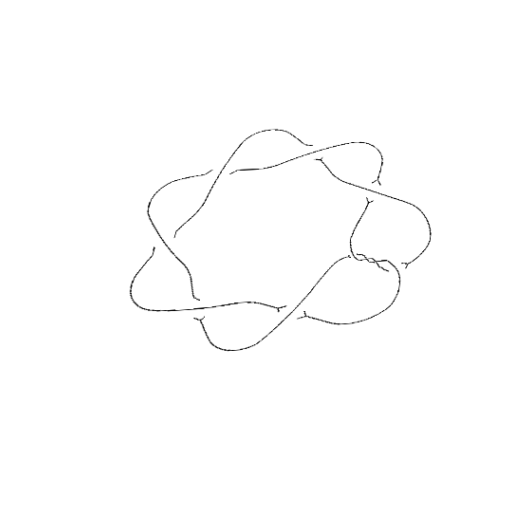
Crossing number: 10